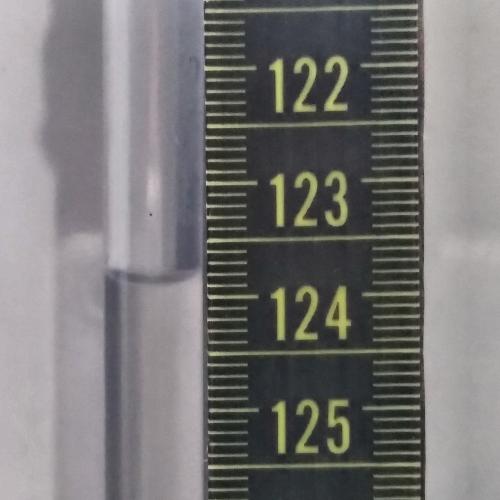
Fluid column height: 123.8 cm